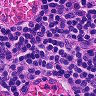
Metastatic tissue present: no